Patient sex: M
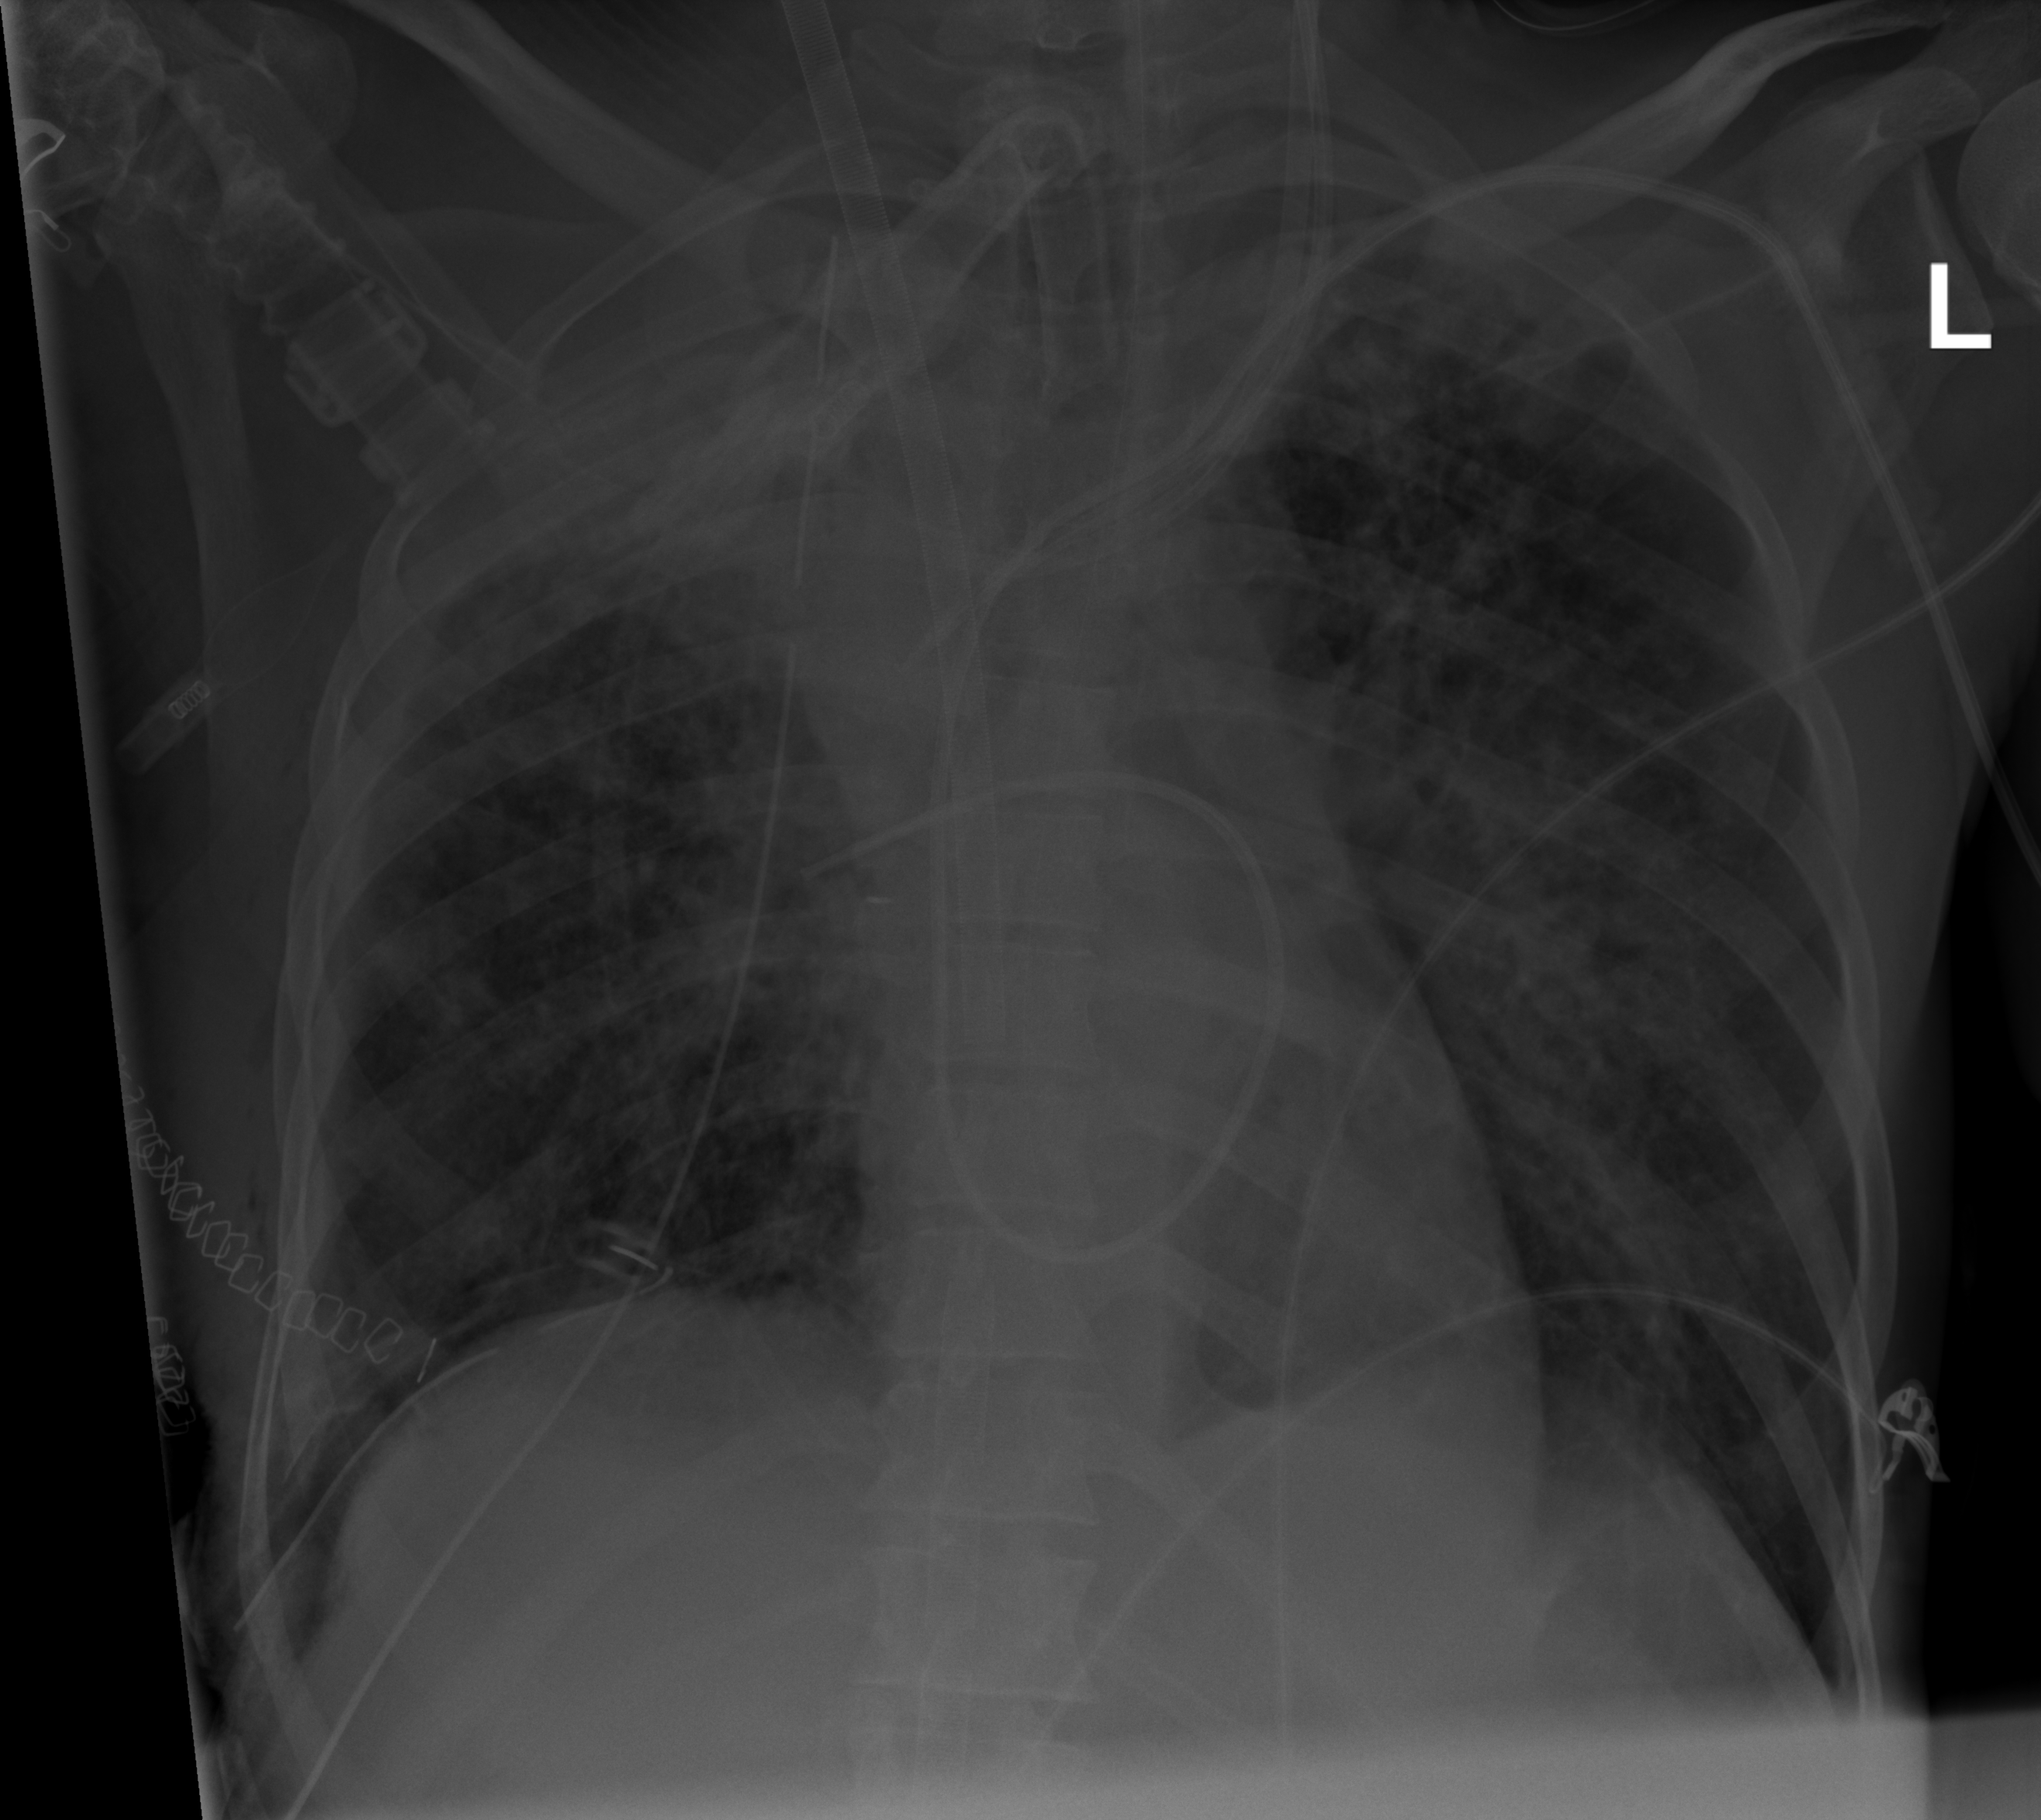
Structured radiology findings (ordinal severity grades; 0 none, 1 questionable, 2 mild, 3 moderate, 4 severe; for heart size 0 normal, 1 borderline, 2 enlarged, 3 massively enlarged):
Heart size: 0
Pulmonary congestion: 2
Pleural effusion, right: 0
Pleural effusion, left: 0
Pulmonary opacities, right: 2
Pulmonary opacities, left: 2
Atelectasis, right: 3
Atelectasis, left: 2